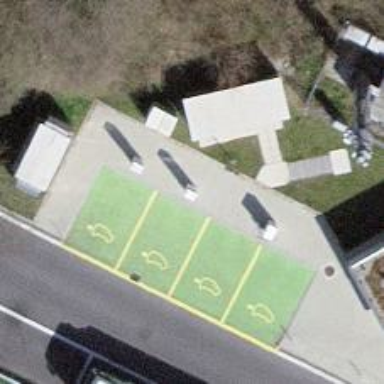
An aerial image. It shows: Charging station.